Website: slack
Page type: billing-address
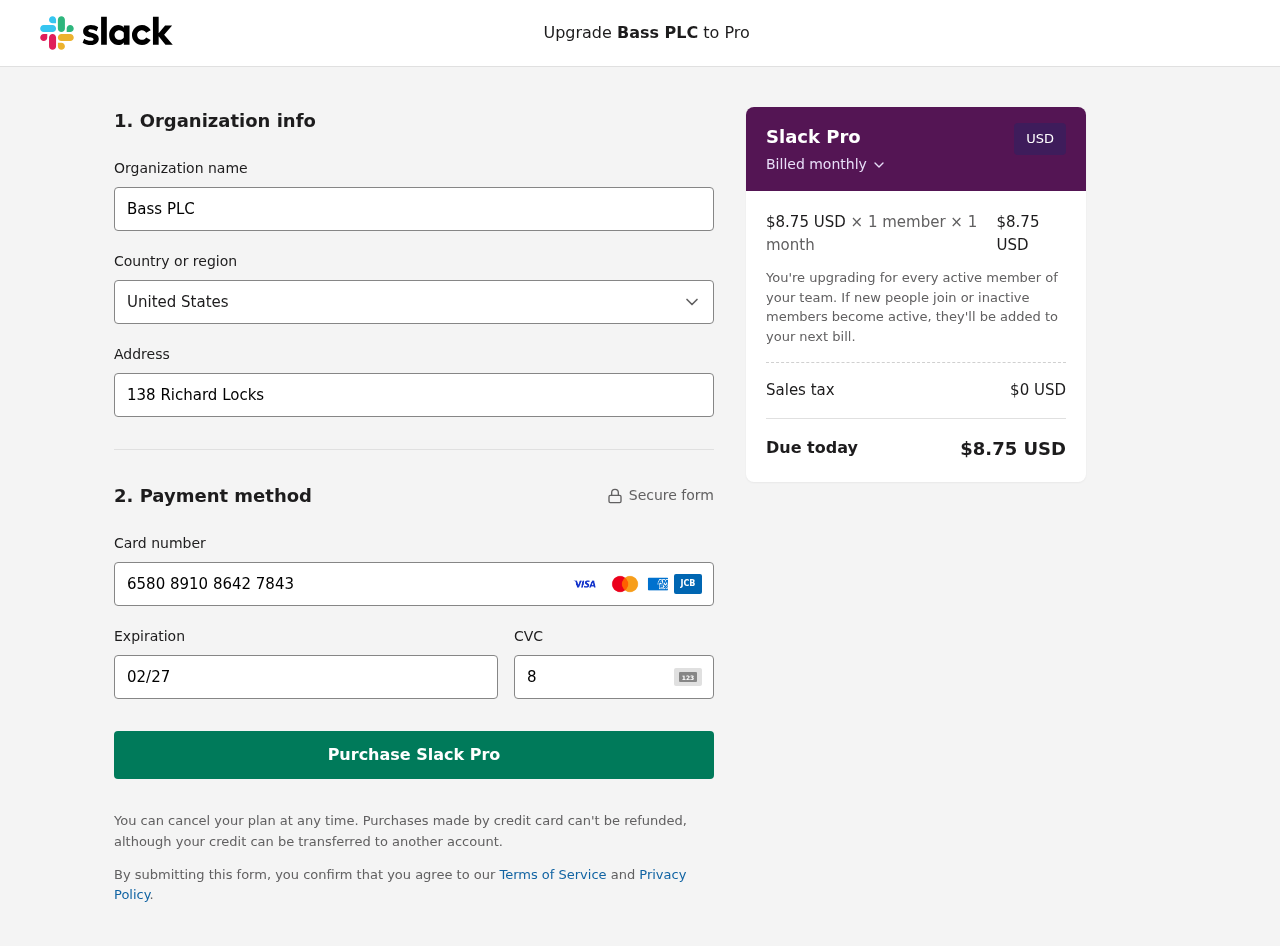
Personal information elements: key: PII_CARD_CVV
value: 840
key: PII_CARD_EXPIRY
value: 02/27
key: PII_CARD_NUMBER
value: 6580 8910 8642 7843
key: PII_COMPANY
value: Bass PLC
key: PII_COUNTRY
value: United States
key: PII_STREET
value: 138 Richard Locks
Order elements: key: ORDER_PRICE_PER_MEMBER
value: $8.75 USD
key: ORDER_MEMBER_COUNT
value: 1
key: ORDER_MONTH_COUNT
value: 1
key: ORDER_SUBTOTAL
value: $8.75 USD
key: ORDER_TAX
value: $0
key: ORDER_TOTAL
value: $8.75 USD